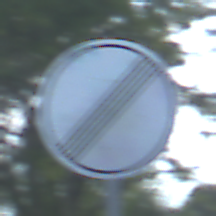
Verkehrszeichen: EndeSaemtlicherBegrenzungen
Umgebung: Outdoor, Nature
Tageszeit: MorningAfternoon
Wetter: PartlyCloudy
Licht: Natural
Jahreszeit: NotSpecified
Kontrast: MediumContrast